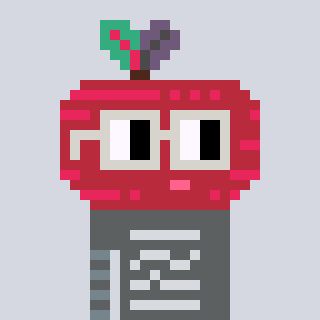
a pixel art character with square light gray glasses, a beet-shaped head and a purple-colored body on a cool background